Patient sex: F
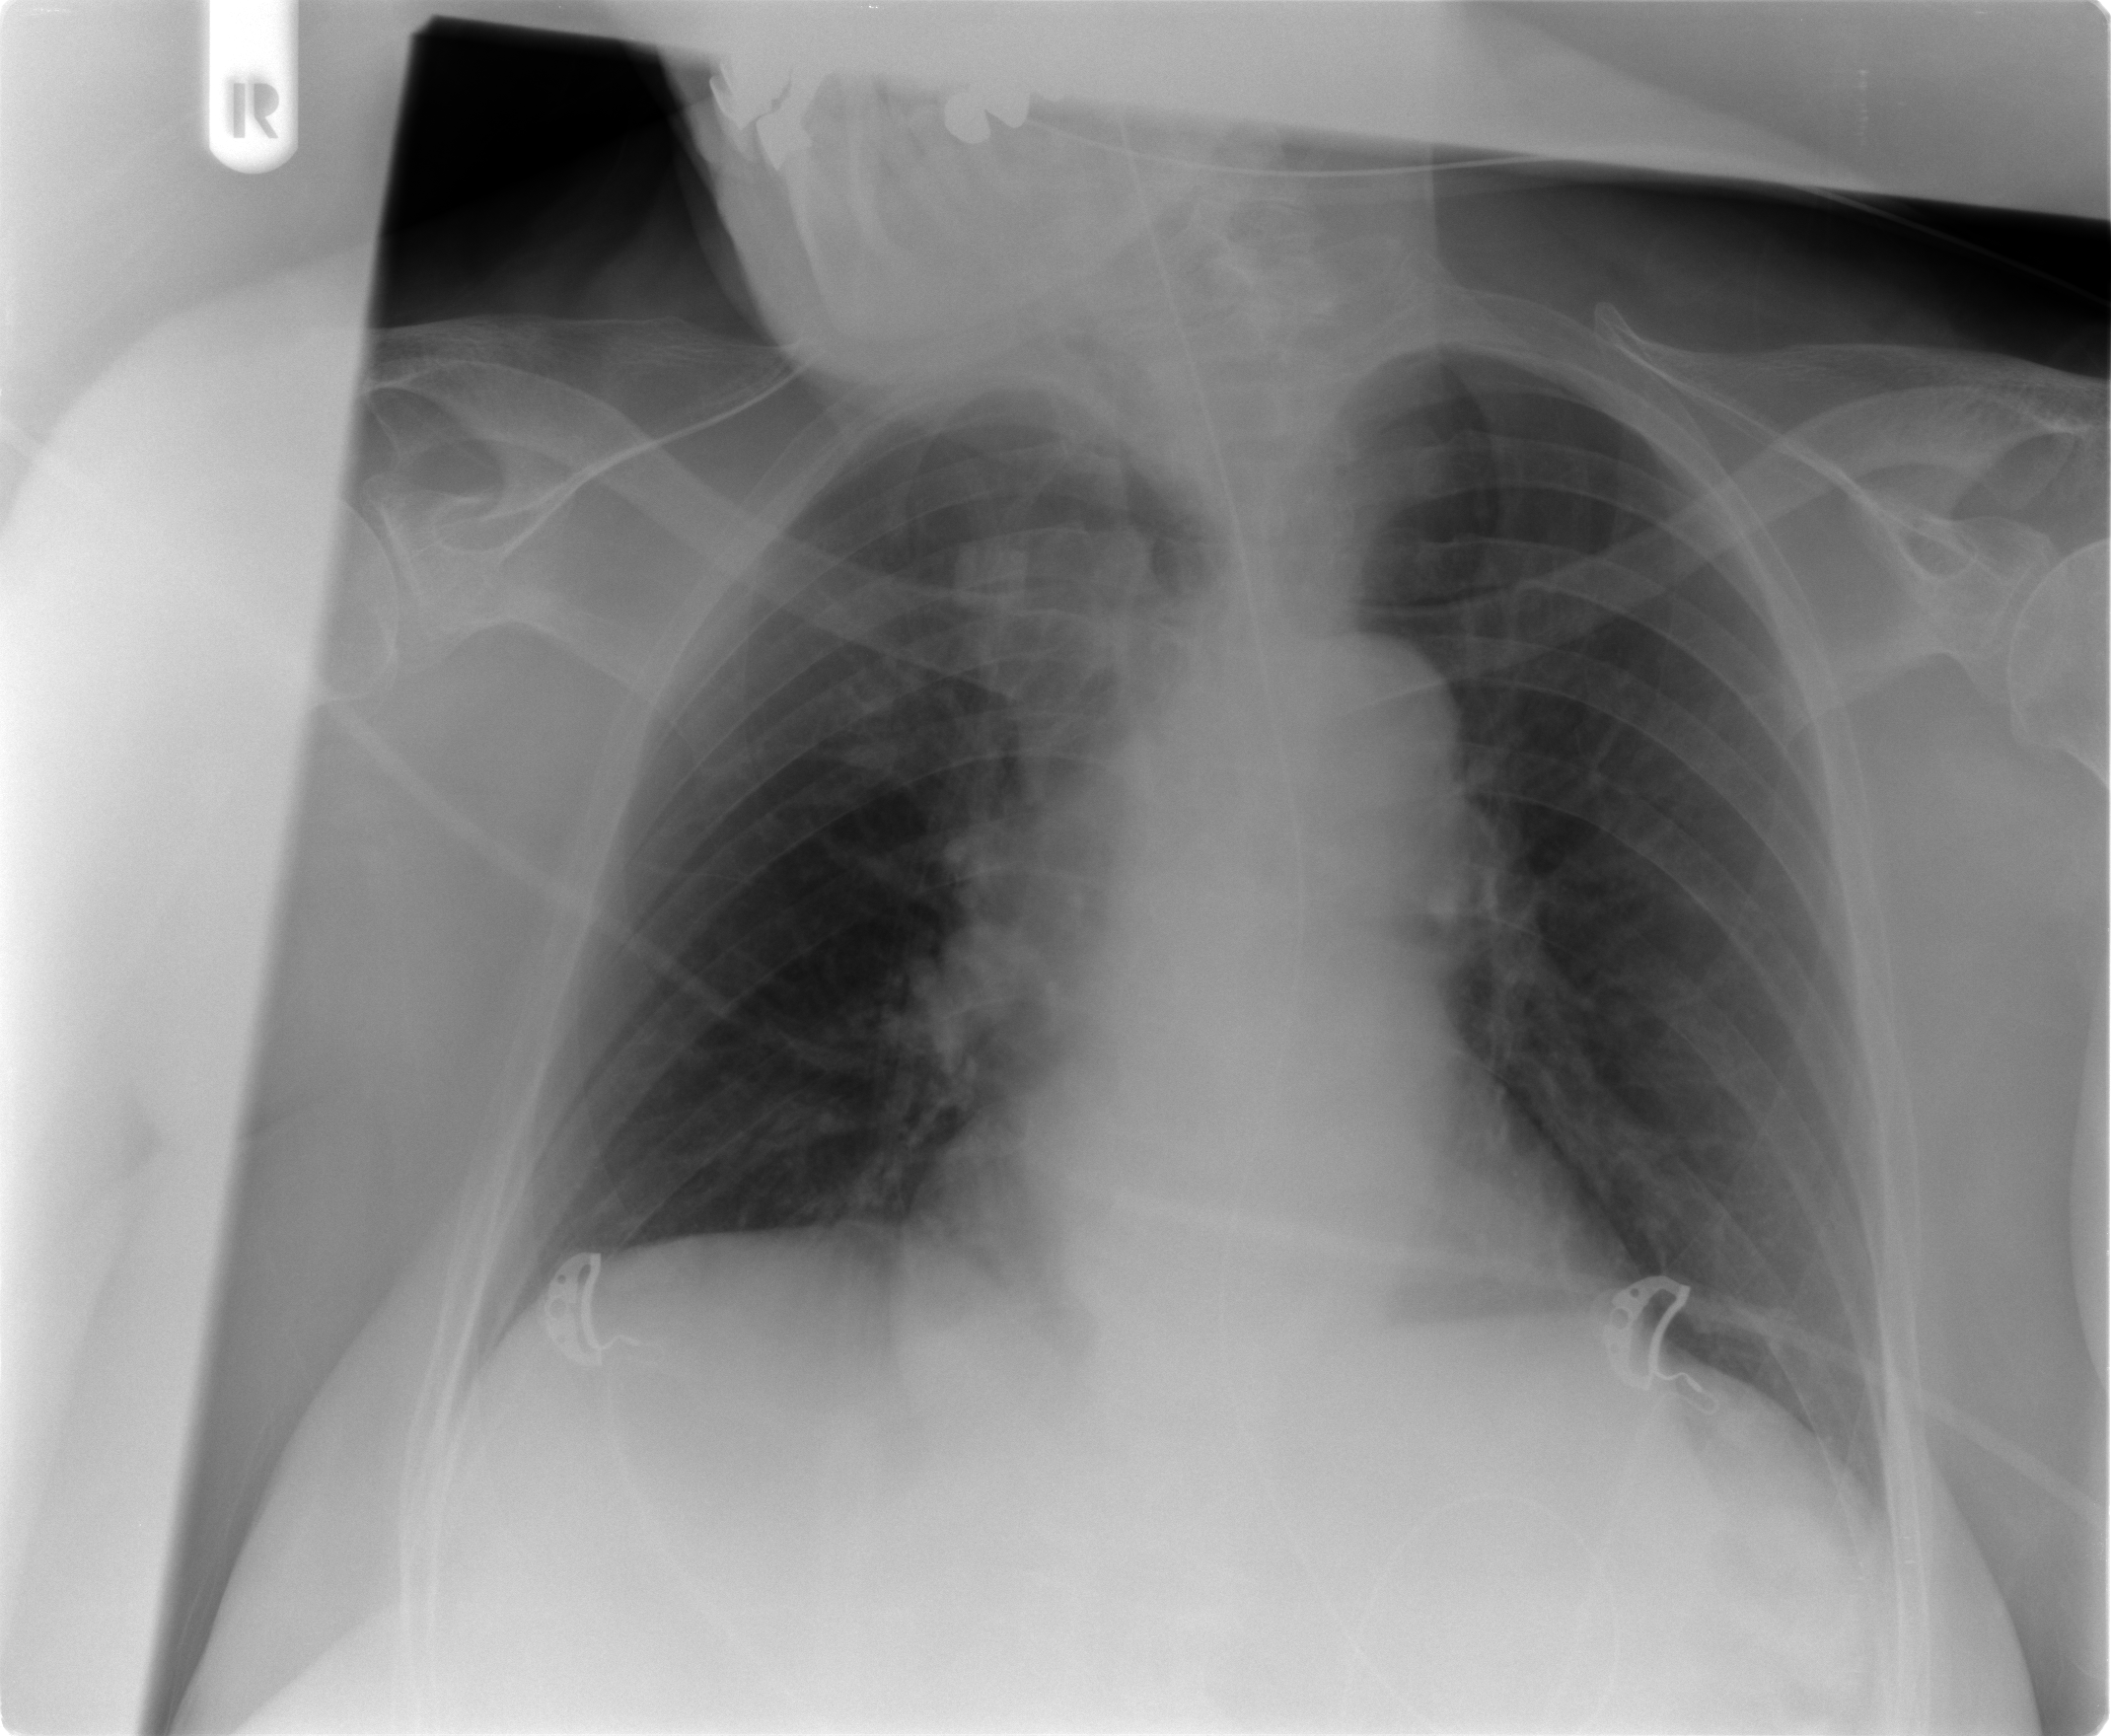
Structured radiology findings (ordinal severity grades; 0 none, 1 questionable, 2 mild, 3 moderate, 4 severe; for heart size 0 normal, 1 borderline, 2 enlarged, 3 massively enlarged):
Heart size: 0
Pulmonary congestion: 0
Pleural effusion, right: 0
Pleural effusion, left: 0
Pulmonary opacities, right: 1
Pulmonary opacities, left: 0
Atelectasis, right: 0
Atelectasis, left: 0